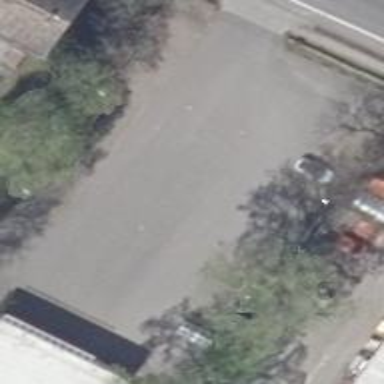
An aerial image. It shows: Parking area with asphalt surface.